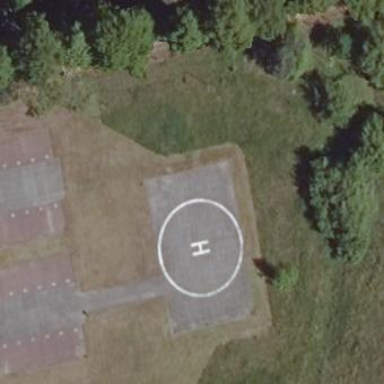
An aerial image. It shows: Parking area with helipad. The surface of the parking area is designated for vehicles.